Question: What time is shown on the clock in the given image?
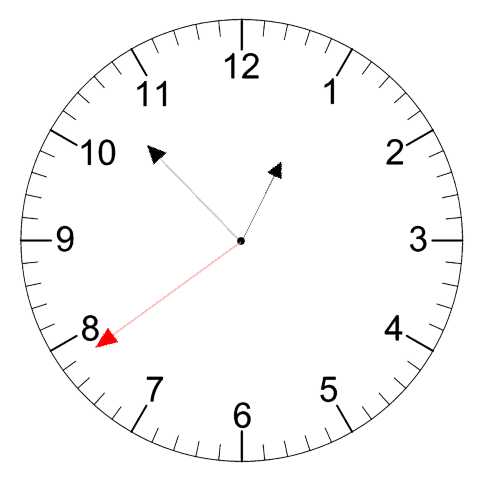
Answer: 12:52:39